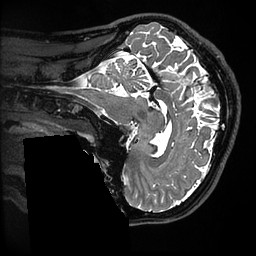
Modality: T2w
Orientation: sagittal
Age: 28
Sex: male
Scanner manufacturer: ge
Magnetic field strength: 3 T
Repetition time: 3.202 s
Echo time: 0.05874 s